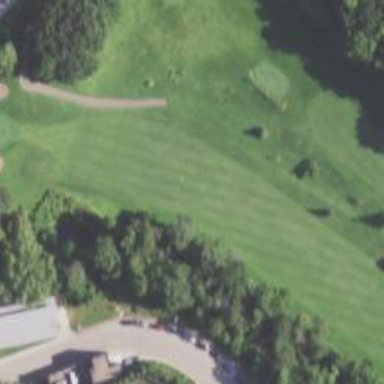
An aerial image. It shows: View of golf hole.